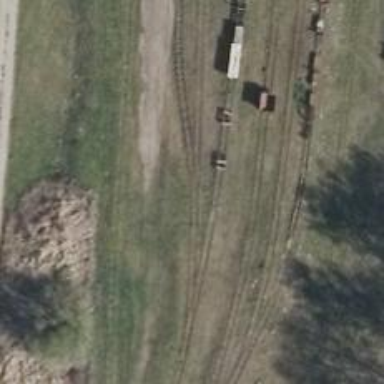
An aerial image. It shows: Preserved narrow-gauge railway.